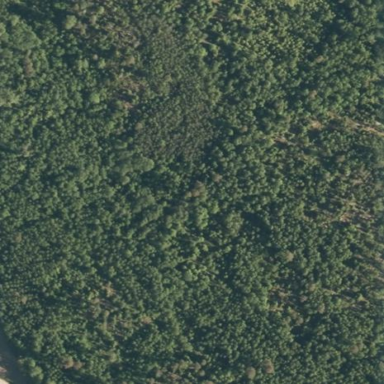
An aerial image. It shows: Scrub area designated for logging.